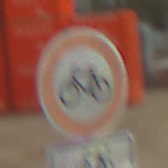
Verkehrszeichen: VerbotRadverkehr
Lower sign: EinspurigeFahrzeugeFrei6
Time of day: MorningAfternoon
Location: Outdoor (Suburban)
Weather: PartlyCloudy
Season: NotSpecified
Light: Natural